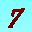
Label: 7